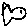
Label: fish